Field crop: maize
Growth stage: 2
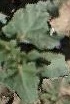
Species: datura